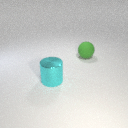
large cyan metal cylinder to the left of large green rubber sphere